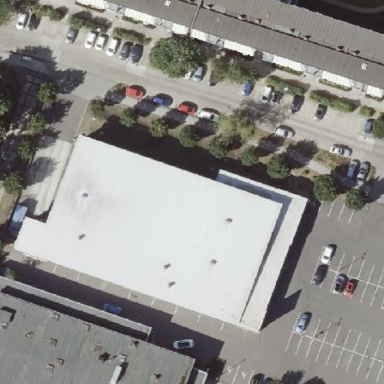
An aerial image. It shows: Flat roofed retail building that is supermarket.